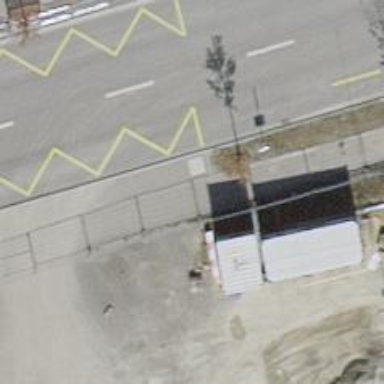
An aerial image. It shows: Platform for public transport. The platform is located by the road.